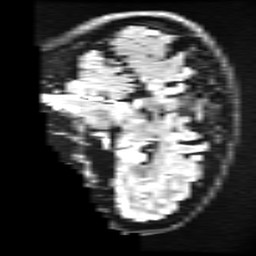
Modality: FLAIR
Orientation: sagittal
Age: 36
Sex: female
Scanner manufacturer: ge
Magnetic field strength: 3 T
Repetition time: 11 s
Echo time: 0.1497 s